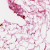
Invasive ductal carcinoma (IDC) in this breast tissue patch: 0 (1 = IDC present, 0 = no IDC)